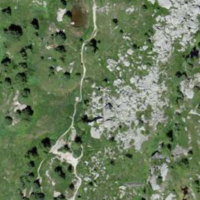
EUNIS habitat code: 43
Species observed at this site:
Vaccinium uliginosum